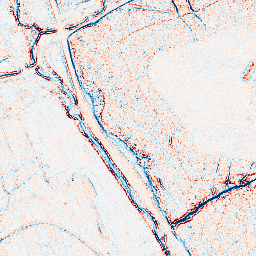
Category: classical
Decomposition family: uniform
Decomposition parameters: size: 3
Upsampling method: linear_exact
Upsampling parameters: scale: 2
Upsampling scale: 2